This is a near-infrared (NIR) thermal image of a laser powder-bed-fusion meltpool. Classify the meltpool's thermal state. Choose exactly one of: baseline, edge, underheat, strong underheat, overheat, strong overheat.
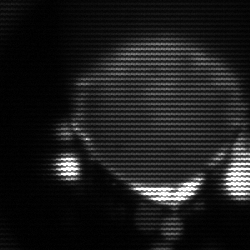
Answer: edge